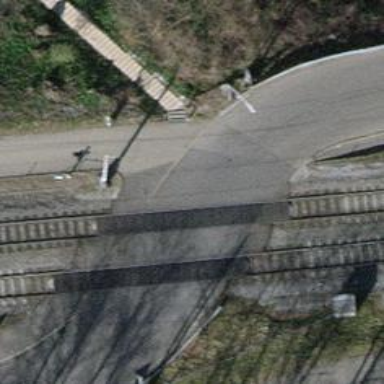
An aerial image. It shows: Level crossing with double half barrier.